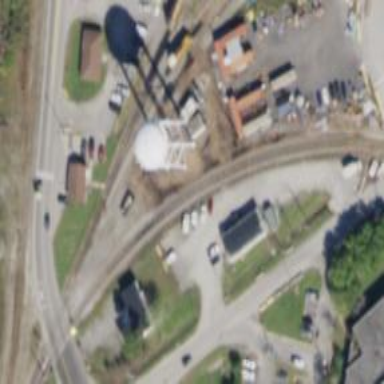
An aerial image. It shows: Water tower that is man-made.